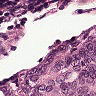
Metastatic tissue present: yes